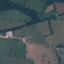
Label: Pasture